Question: Ater updating XCode to 4.5, some of navigation bars of my view controllers are gone and it shows the view controller smaller than the normal size. here is the picture of my storyboard:

As you can see, they are smaller than the normal size, even the size of iPhone 4. I have some bar button items on the navigation bar that I want to work on them, it shows the bar button when I run the application on simulator or on device but it doesn't show in the storyboard. Any idea how I can fix it?
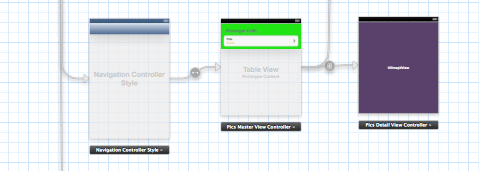
Answer: I think this is a bug for Xcode 4.5
In order to fix this problem I copied and pasted the view controllers and It showed the navigation bar, then I deleted the old view controllers and connected the new controller to the rest of the view controllers. Although I fixed this issue but I know that this is not the efficient way to fix this problem, if anybody has any idea to fix it by a better method, I would appreciated.